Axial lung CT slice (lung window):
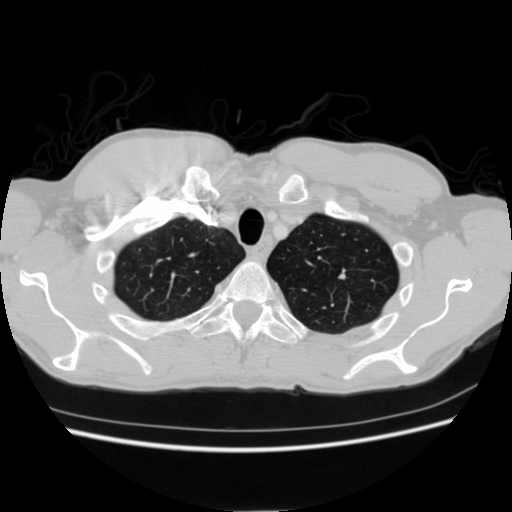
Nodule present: no